Question: I have a container div (red) with a top padding of 400px. The content within (blue) may be any height. I also have another element (green) with a fixed width but variable height depending on content.

I want to be able to position the green element's bottom edge at the top of the blue content (ie, 400px from the top of the red container).
Example markup
'''
<div class="red-container">
<div class="green-thingy">Some text here</div>
<div class="blue-content">
<p>blah blah blah...</p>
<p>blah blah blah...</p>
</div>
</div>
'''
Anyone know any CSS tricks that would let me do this?
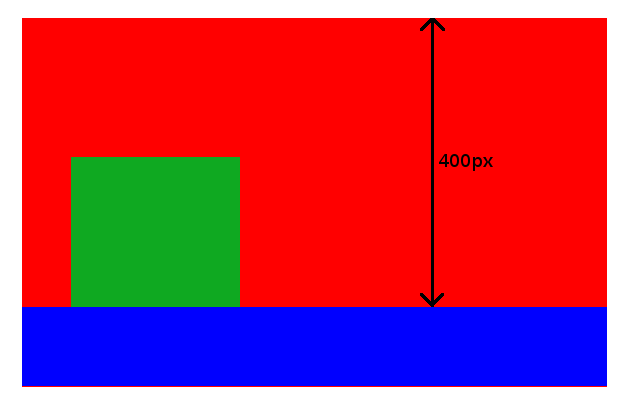
Answer: You can't position the bottom of an element relative to the top of the parent element.
Add another element with the height 400 positioned at the top of the container, and put the green div inside it positioned at the bottom.